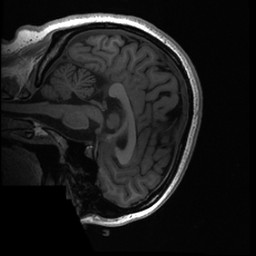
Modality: T1w
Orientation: sagittal
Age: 26
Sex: female